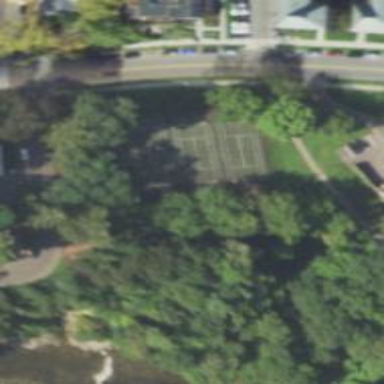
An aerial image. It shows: Tennis court on the leisure land pitch.